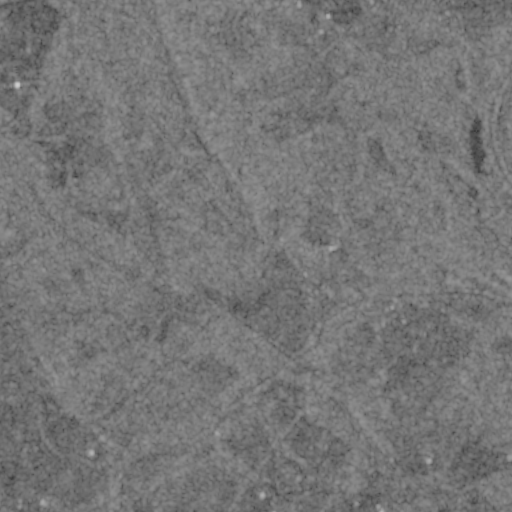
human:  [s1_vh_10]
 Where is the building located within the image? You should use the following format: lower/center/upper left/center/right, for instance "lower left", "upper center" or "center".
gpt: The building is located in the lower left of the image.
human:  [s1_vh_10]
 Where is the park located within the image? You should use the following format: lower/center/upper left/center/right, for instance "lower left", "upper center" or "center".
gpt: There is no park in the image.

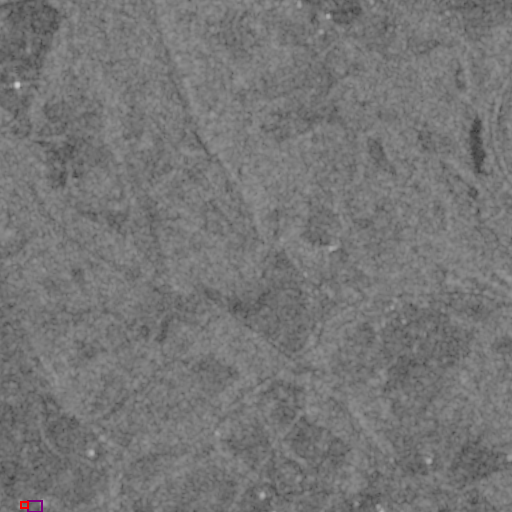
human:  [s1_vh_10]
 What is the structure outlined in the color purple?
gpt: The structure outlined in purple is a parking lot.
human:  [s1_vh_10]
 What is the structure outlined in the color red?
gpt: The structure outlined in red is a building.
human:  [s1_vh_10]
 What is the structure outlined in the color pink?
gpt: There is no pink outline.